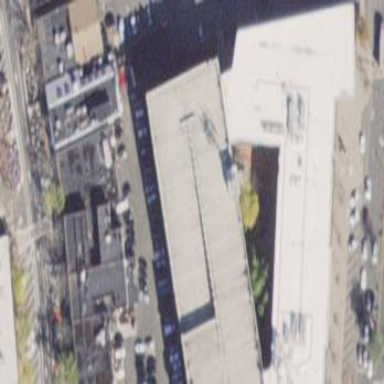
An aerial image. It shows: Multi-storey parking building.